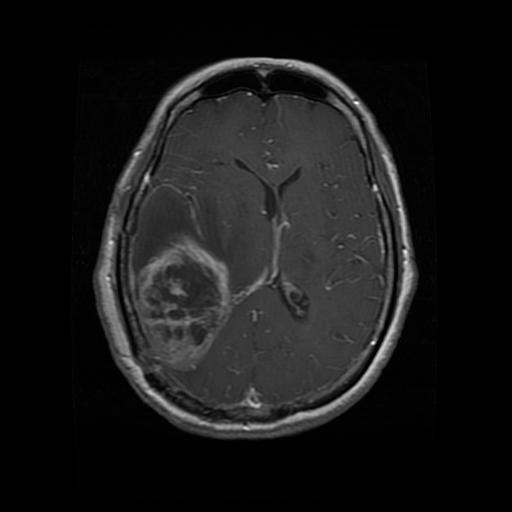
Label: glioma